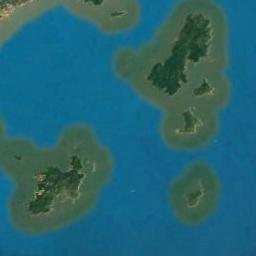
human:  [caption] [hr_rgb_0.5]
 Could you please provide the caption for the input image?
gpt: Different islands have different sizes of vegetation .

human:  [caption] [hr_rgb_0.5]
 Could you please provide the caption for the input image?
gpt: A group of green islands on the blue sea .

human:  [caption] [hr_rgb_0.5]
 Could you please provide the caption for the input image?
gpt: The archipelago with some islands of different sizes is surrounded by light blue waters .

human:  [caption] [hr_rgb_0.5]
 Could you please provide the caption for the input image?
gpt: There are many islands of different shapes and sizes .

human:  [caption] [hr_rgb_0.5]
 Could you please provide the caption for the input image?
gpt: There are some green island with blue water around .